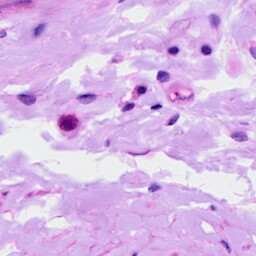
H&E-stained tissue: Ovarian